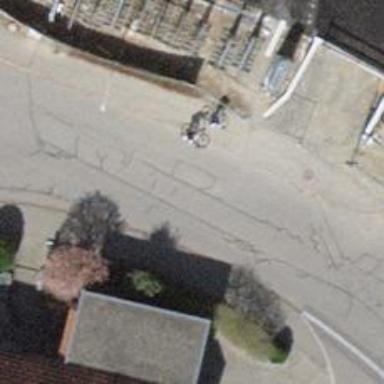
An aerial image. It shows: Residential road with asphalt surface. Both sides have sidewalks.